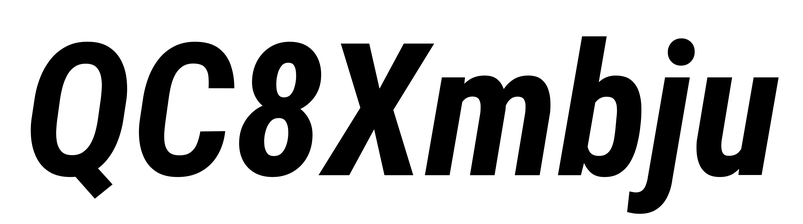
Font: Roboto-Italic_Condensed_Bold_Italic